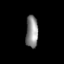
Tissue: lung
Cell type: Myeloid cells
Senescence score: 0.2433
Nuclear area (px): 391
Mean DAPI intensity: 136.895